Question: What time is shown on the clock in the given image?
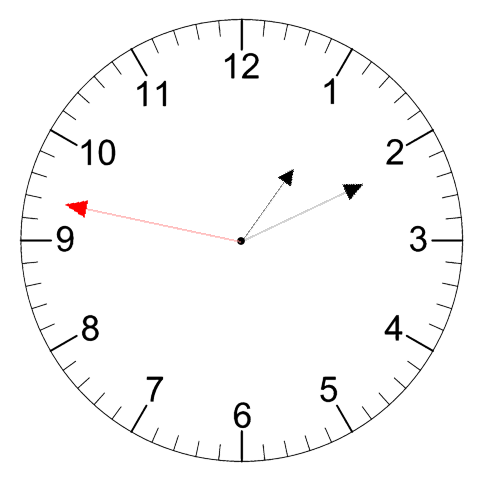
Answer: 01:10:47